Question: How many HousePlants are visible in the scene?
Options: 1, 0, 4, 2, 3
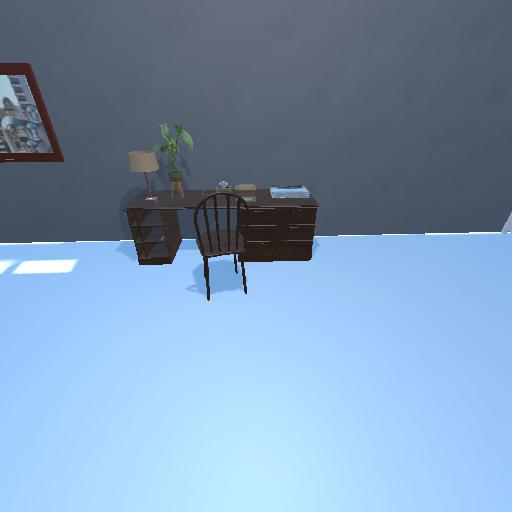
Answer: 1